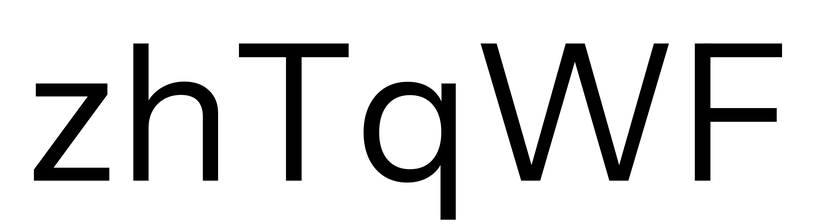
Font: InstrumentSans_Regular